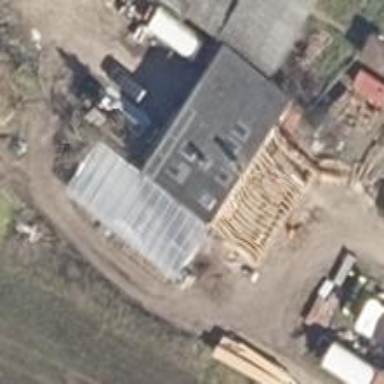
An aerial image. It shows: Farm shop.